Brain MRI, t1w sequence, axial 2D slice.
Patient: age 34, sex F, weight 95 kg, height 1.95 m
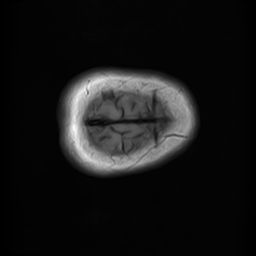